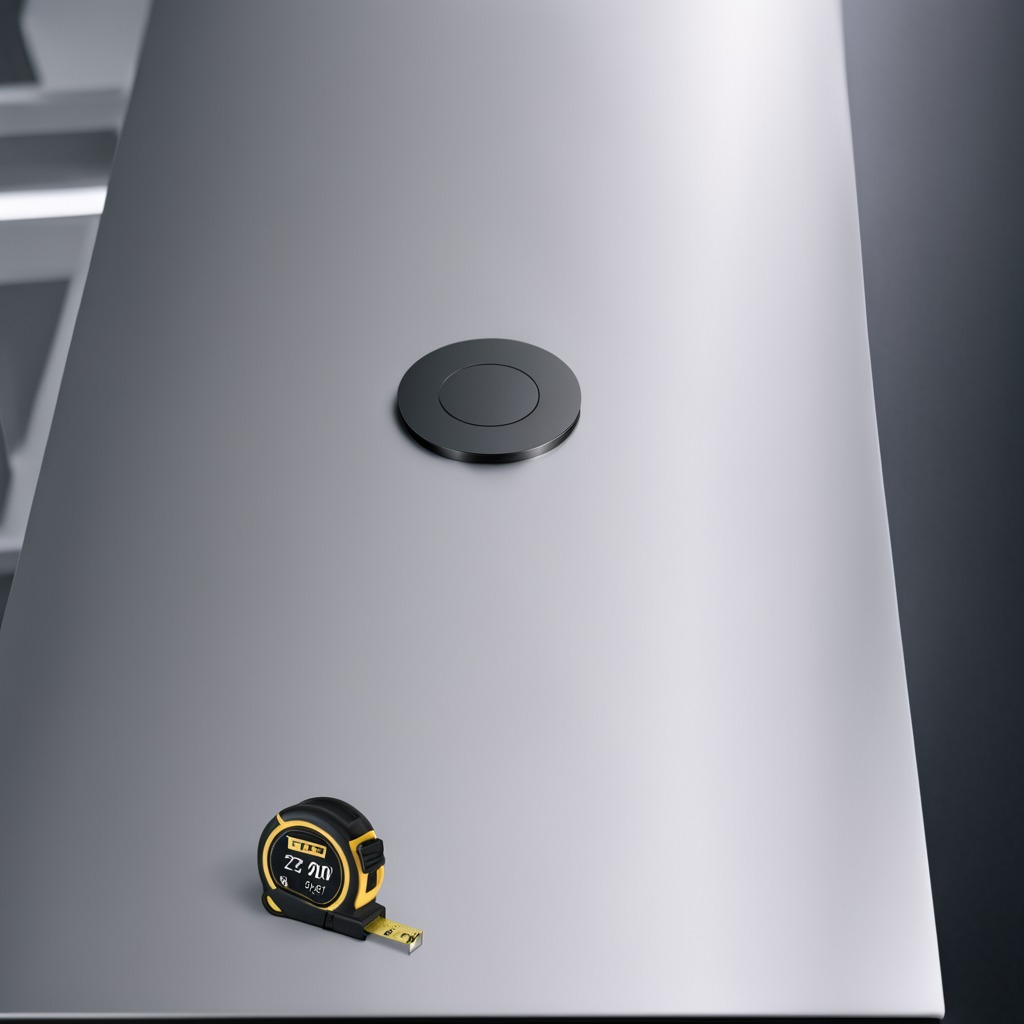
A measuring tape lies on the stainless steel table in a high-end prototyping lab.